Question: In one of my FXML file, I have a text tag that look this
'''
<TextFlow >
<Text text="There are 15 questions standing between you and a million dollar pay day! Each question is presented in multiple choice format. One of the four choices is the correct answer - your job is to pick the right one! The questions become more difficult as you progress through the game, but the potential payoff increases as well! Miss a question and the game is over." id="gameText" fill="white"/>
</TextFlow>
'''
When I tried to do it in multiple lines like this
'''
<TextFlow >
<Text text="There are 15 questions standing between you and a million dollar pay day!
Each question is presented in multiple choice format. One of the four choices is the
correct answer - your job is to pick the right one! The questions become more difficult
as you progress through the game, but the potential payoff increases as well! Miss a
question and the game is over." id="gameText" fill="white"/>
</TextFlow>
'''
My output came out like this with the second method(The text tag with multiple lines)

The text tag that is a single straight line gives me the correct output but I would like to know if there is another way to layout the text correctly using the second method.
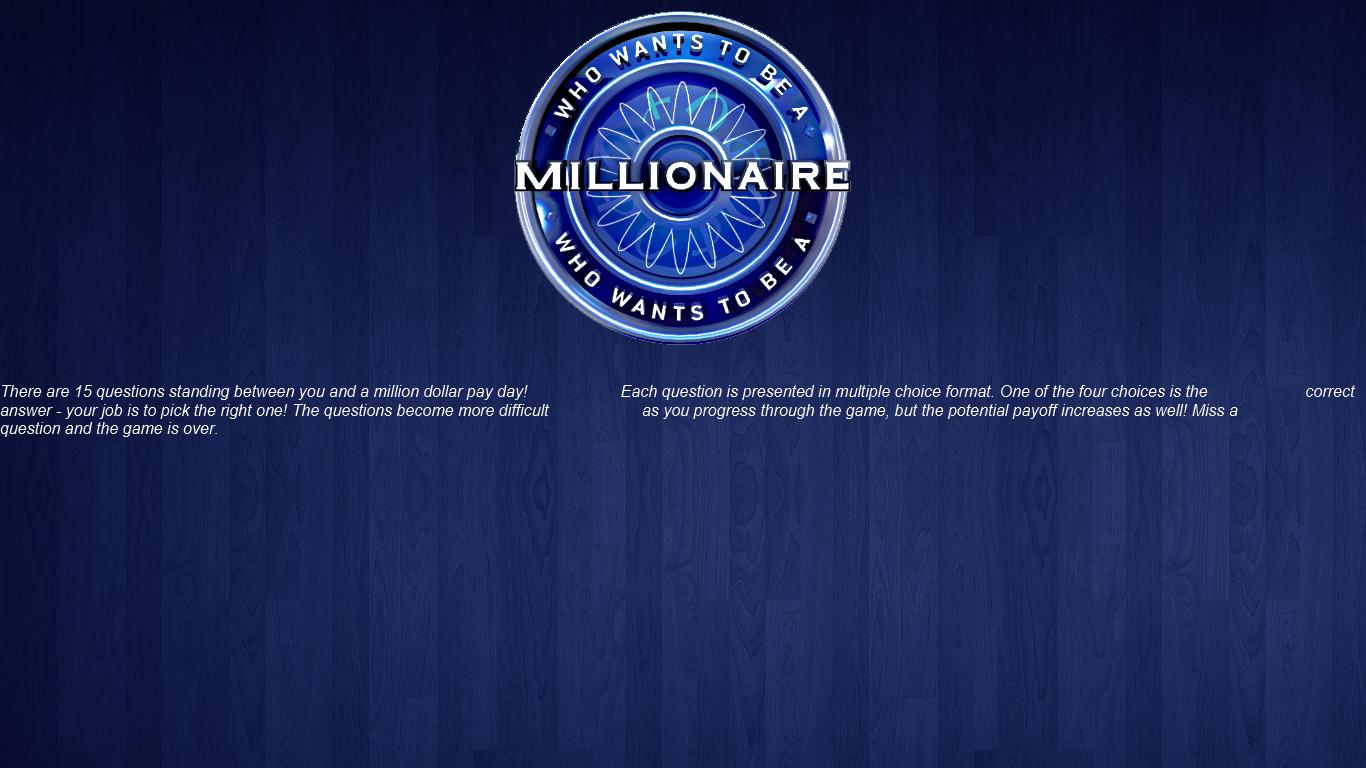
Answer: As per the answer from <URL> using CDATA within your XML may be the solution you are after.
'''
<TextFlow>
<Text id="gameText" fill="white">
<![CDATA[
There are 15 questions standing between you and a million dollar pay day!<br />
Each question is presented in multiple choice format. One of the four choices is the correct answer - your job is to pick the right one! The questions become more difficult as you progress through the game, but the potential payoff increases as well!<br />
Miss a question and the game is over."<br />
]]>
</Text>
</TextFlow>
'''
This will bring back html line breaks within your text node which when rendered by the web browser should give you your desired result